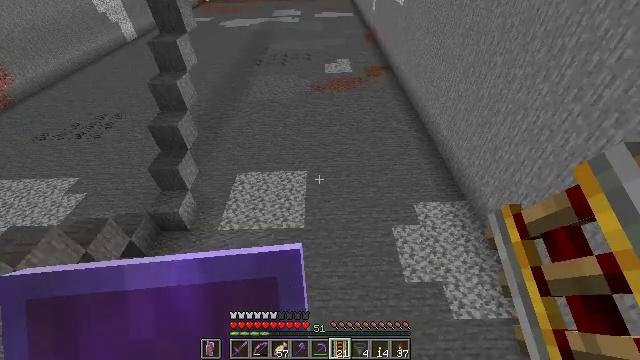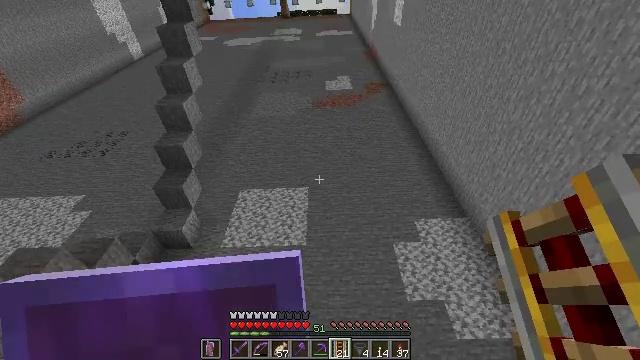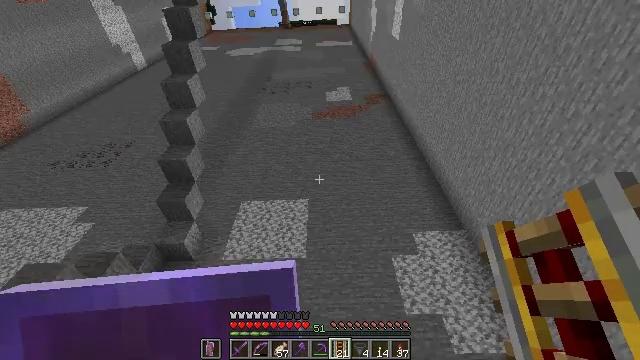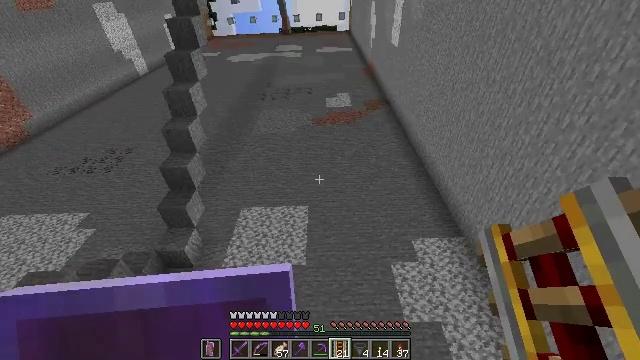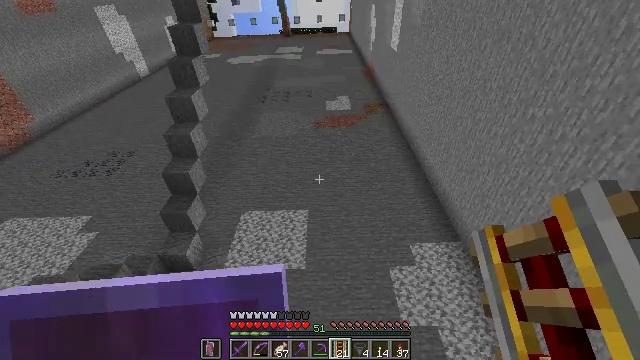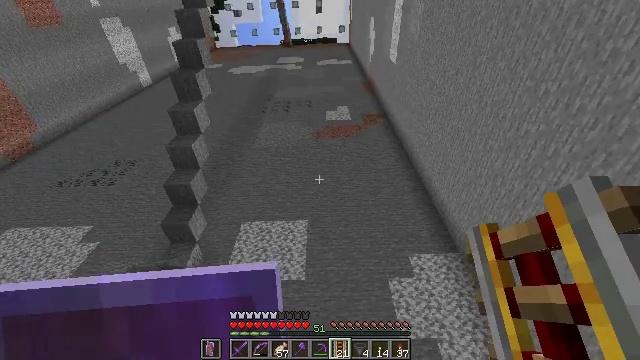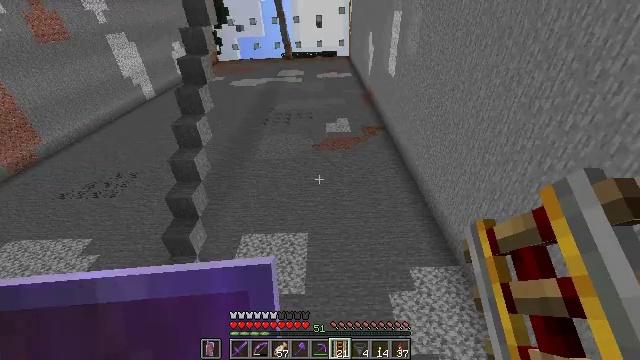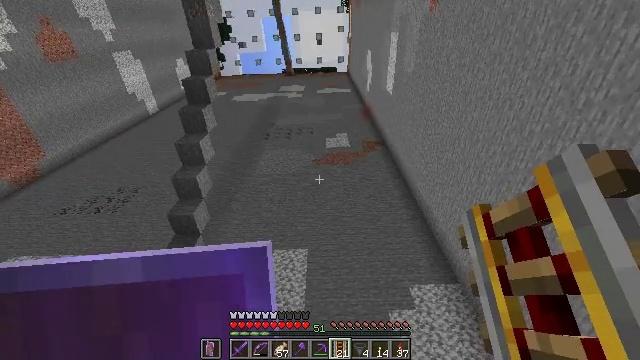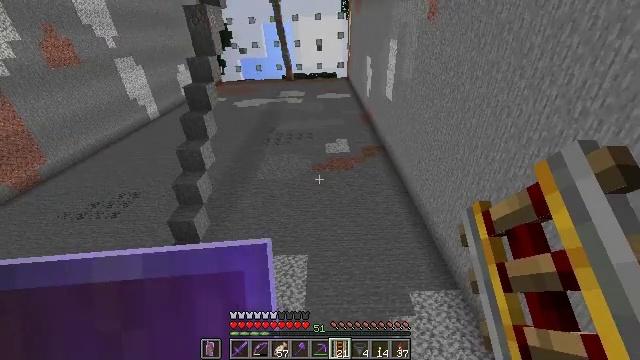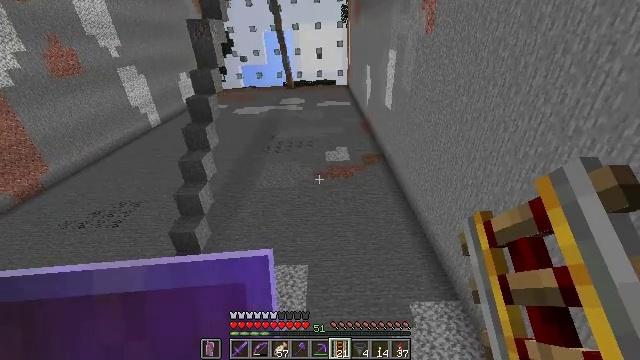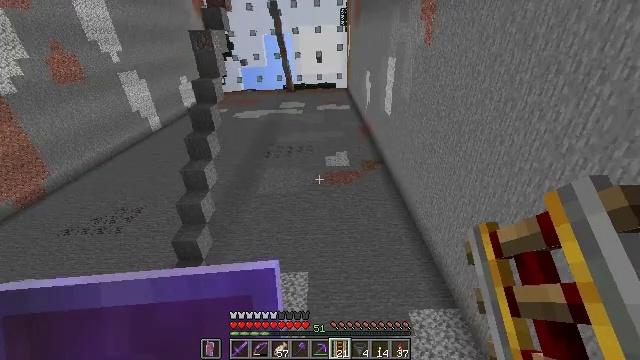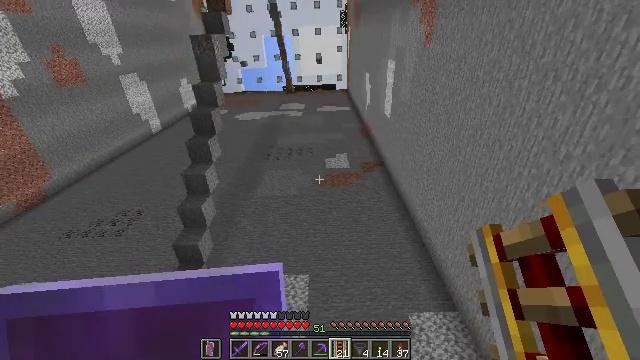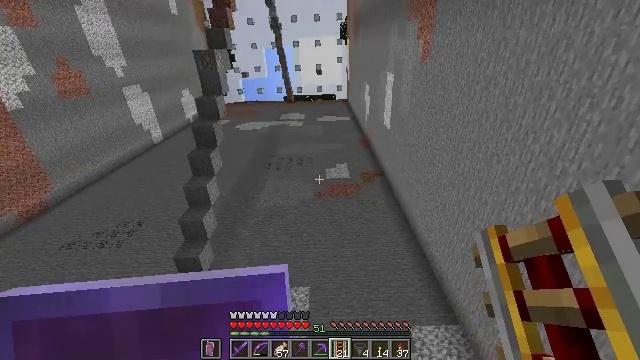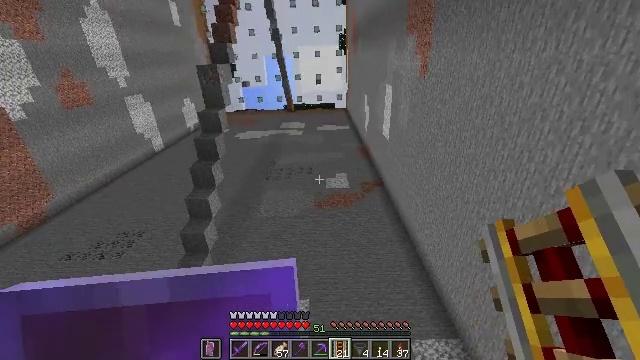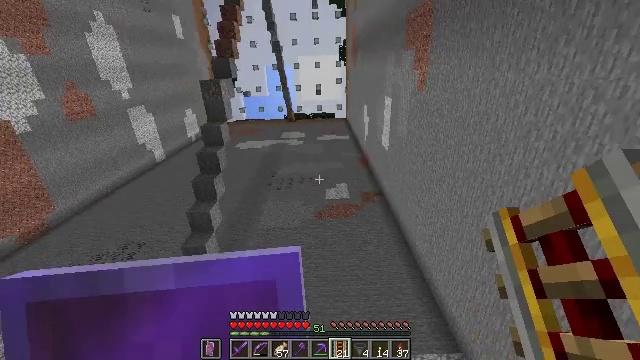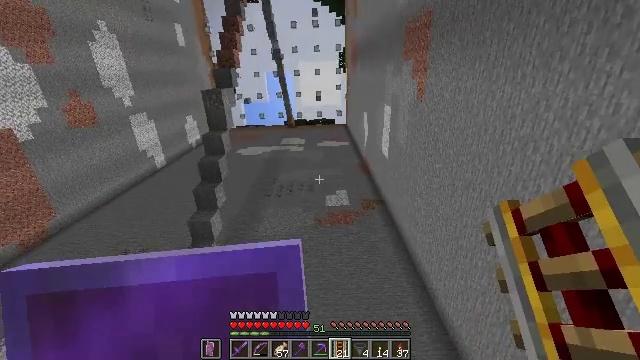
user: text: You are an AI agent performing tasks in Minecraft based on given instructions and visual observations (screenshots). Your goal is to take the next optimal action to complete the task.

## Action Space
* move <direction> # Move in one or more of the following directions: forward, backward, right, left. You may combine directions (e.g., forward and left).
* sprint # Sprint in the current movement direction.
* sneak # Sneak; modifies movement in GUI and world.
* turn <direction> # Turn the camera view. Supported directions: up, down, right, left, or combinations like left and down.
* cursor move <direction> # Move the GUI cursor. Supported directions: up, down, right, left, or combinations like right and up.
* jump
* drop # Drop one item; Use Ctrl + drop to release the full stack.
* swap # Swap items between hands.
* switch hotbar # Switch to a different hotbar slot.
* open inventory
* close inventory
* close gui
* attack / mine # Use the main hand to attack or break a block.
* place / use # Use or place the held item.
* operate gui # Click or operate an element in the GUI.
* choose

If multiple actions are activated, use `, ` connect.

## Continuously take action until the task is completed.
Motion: motion action
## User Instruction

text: Gather chiseled stone bricks from ruins.
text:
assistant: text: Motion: move back, turn up
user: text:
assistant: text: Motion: move back, turn up
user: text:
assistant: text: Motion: move back
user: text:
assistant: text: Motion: move back
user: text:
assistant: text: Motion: move back, turn up
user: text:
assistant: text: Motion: move back, turn up
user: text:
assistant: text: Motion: move back, turn up
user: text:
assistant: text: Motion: move back, turn up
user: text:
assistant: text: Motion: move back, turn up
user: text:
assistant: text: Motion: move back
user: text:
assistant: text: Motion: move back
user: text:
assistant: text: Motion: move back, turn up
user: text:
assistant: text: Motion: move back, turn up
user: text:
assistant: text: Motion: move back, turn up
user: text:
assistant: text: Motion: move back, turn up
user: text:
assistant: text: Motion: move back, turn up
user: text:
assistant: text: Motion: move back, turn up
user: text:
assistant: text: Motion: move back, turn up
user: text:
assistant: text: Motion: move back
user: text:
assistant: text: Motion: move back
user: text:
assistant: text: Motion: move back
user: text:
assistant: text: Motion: move back
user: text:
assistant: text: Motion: move back, turn left and down
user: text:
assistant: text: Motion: turn left and down
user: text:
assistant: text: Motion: turn left and down
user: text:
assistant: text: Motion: turn left and down
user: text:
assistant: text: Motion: move forward
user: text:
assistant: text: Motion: move forward
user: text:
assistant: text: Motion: move forward
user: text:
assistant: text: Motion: move forward